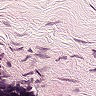
Metastatic tissue present: no